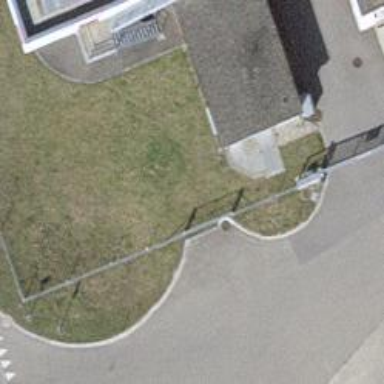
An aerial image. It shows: Gate.